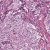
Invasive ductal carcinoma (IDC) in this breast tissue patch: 1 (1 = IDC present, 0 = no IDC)